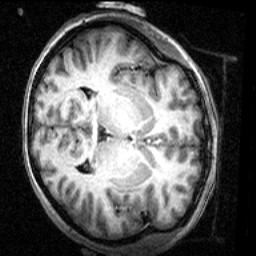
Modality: T1w
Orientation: axial
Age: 21
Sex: female